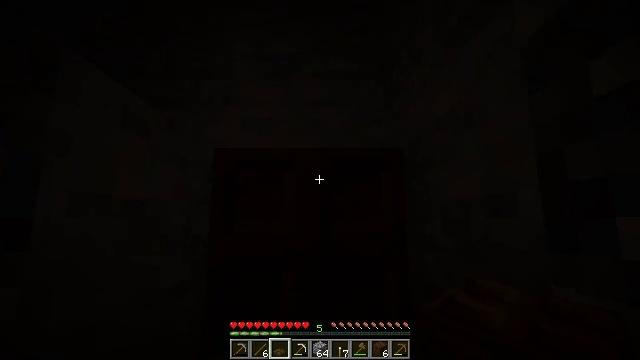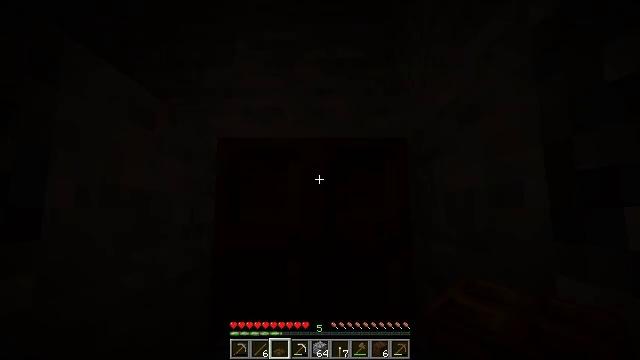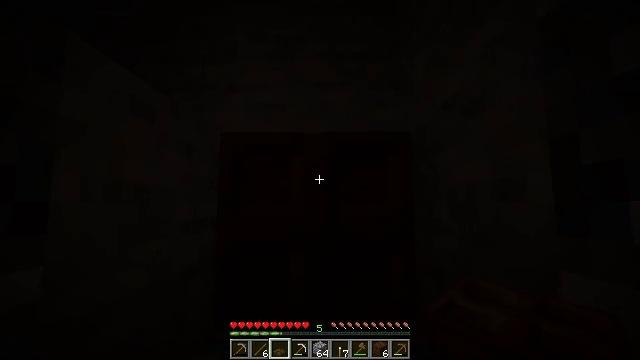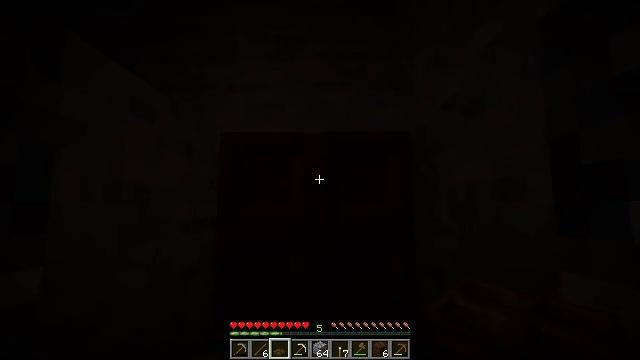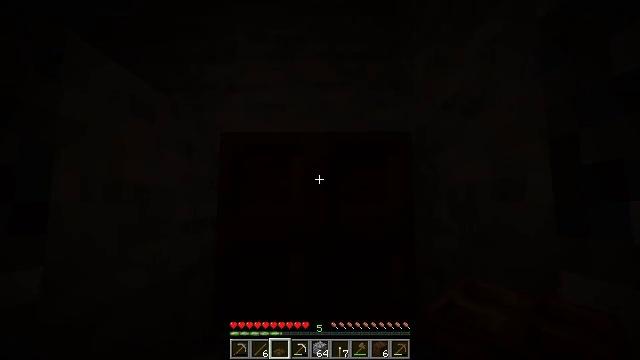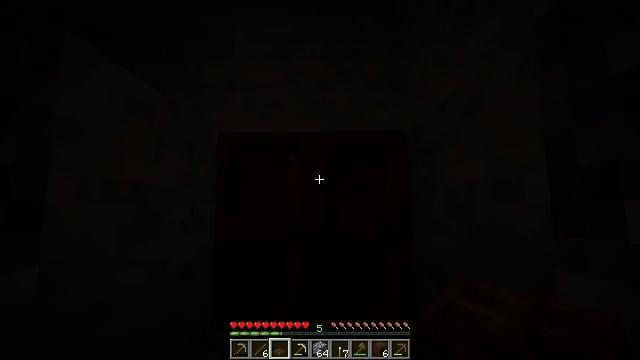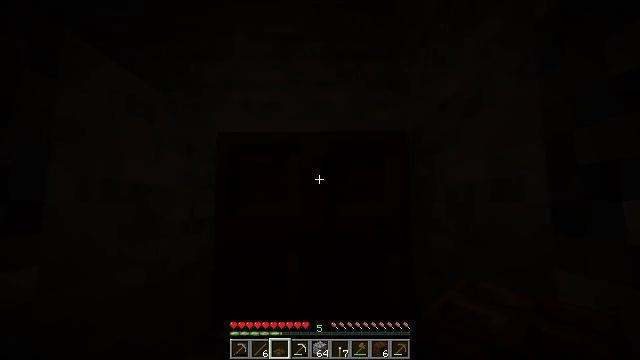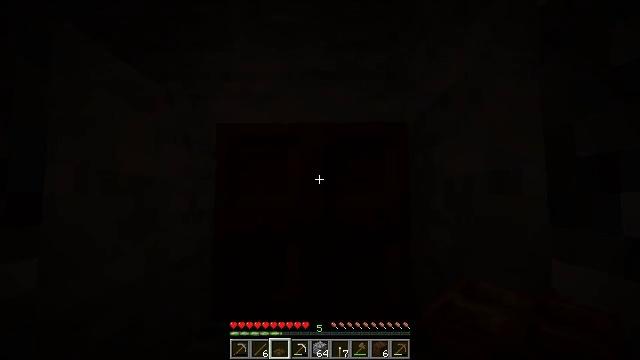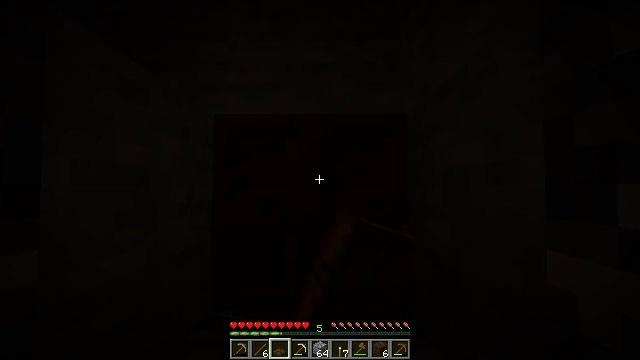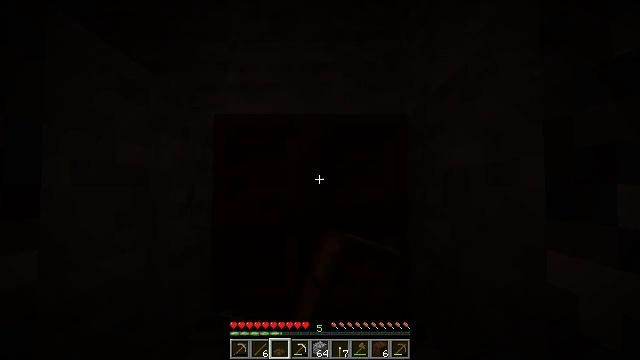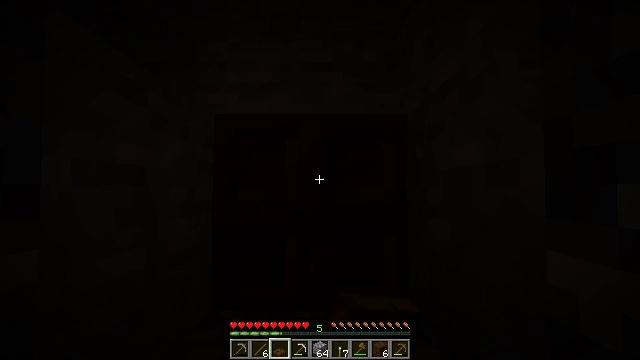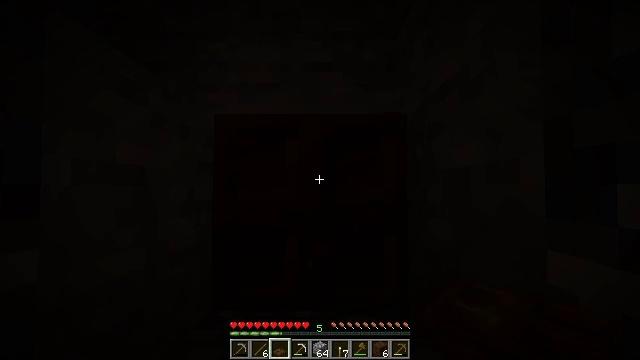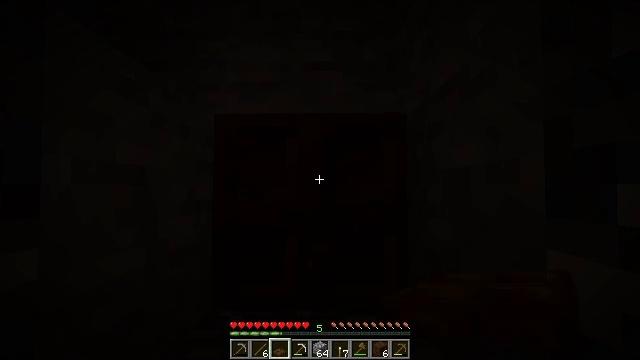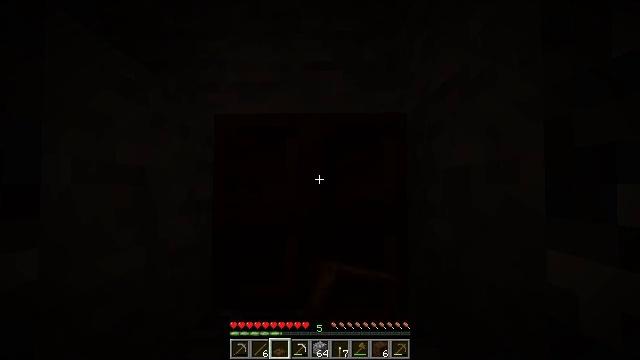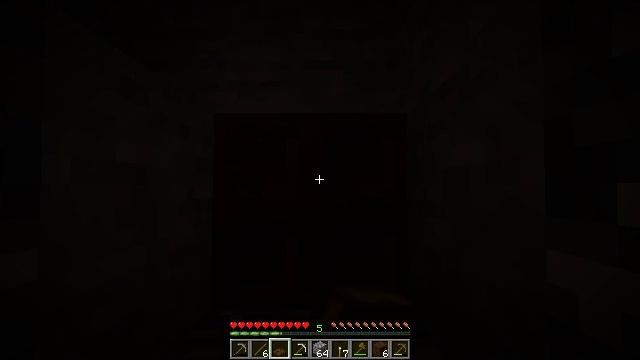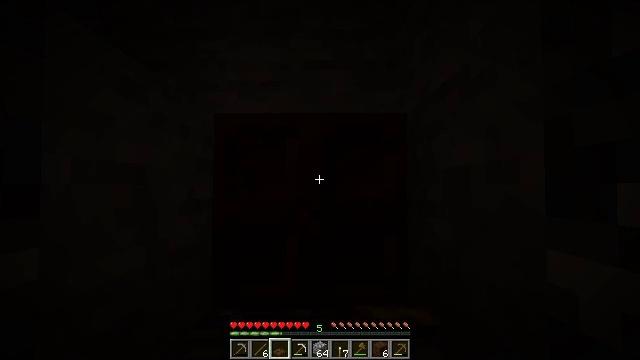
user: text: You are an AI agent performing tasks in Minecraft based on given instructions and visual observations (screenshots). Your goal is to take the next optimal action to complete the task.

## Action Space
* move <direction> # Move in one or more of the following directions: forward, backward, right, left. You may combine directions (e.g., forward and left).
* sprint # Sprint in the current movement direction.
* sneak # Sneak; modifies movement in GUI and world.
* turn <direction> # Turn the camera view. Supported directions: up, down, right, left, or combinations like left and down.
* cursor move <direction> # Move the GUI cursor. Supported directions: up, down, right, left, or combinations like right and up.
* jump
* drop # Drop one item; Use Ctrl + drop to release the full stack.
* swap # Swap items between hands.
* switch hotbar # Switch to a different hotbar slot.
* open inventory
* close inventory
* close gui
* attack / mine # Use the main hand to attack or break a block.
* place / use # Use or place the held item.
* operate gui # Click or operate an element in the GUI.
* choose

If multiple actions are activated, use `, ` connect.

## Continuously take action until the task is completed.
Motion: motion action
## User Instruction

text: Harvest the dark oak trapdoor for reuse.
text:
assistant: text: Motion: turn down
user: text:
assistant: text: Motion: turn down
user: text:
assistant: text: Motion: no_op
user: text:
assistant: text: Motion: no_op
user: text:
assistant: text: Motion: no_op
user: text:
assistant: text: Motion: no_op
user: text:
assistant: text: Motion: turn down, attack / mine
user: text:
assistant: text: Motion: turn down, attack / mine
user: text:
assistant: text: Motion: attack / mine
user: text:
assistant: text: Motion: attack / mine
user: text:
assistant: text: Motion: attack / mine
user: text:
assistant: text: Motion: attack / mine
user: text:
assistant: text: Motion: attack / mine
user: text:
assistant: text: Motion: attack / mine
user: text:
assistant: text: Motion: attack / mine
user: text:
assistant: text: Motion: attack / mine
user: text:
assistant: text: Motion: attack / mine
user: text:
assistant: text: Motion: attack / mine
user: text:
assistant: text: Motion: attack / mine
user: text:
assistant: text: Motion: attack / mine
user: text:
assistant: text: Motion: attack / mine
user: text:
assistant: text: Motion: attack / mine
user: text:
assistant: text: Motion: attack / mine
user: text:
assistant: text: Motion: attack / mine
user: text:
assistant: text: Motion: attack / mine
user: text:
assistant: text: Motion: attack / mine
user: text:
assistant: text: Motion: attack / mine
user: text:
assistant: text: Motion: attack / mine
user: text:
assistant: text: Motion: attack / mine
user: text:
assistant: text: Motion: attack / mine